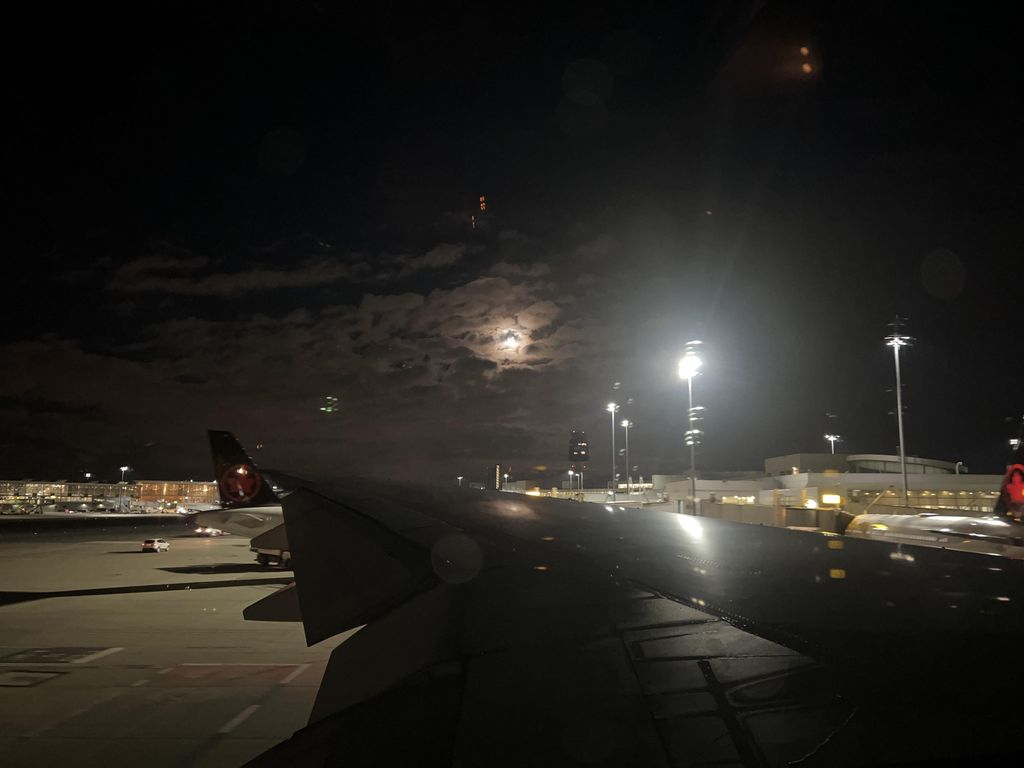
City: vancouver